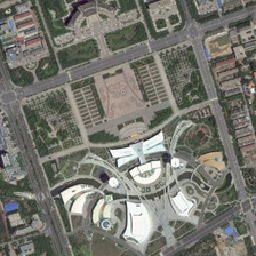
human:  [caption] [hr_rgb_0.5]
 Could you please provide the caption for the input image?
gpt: this is a uniform, moderate vegetation, the construction of the symmetric distribution of the space map .

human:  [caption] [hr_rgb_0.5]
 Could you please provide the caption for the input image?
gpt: many trees are planted around the brown houses .

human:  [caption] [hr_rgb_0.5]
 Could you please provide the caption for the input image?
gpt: there was a white boat in front of a white roof .

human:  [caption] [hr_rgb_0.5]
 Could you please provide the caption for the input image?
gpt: The roads are staggered and the space of buildings is symmetrical.

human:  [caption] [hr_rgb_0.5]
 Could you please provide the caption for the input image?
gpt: Symmetric distribution of Chidori road and building space